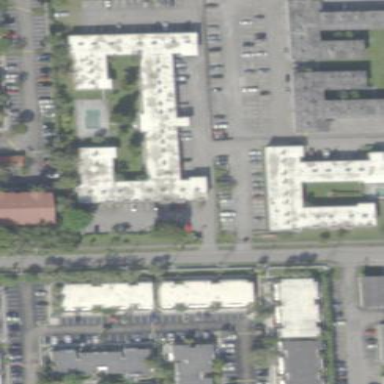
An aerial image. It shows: Building.